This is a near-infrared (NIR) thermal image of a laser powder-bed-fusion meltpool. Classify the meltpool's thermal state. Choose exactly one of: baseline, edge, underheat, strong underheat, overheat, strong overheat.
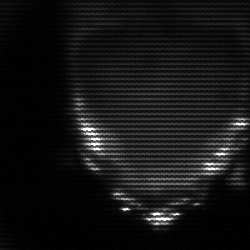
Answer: edge